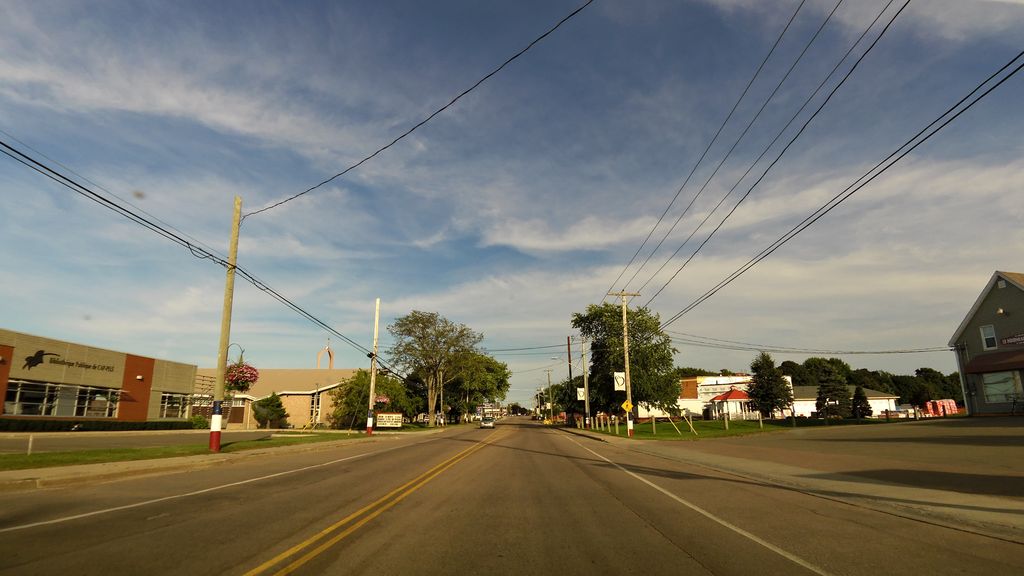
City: charlottetown